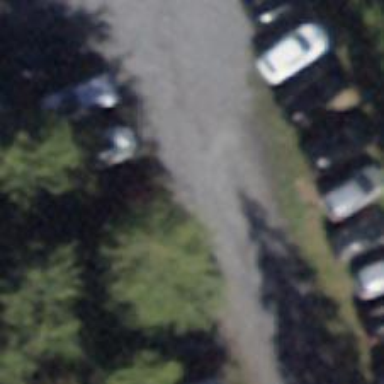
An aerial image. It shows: Gravel parking aisle that serves as service road.